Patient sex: M
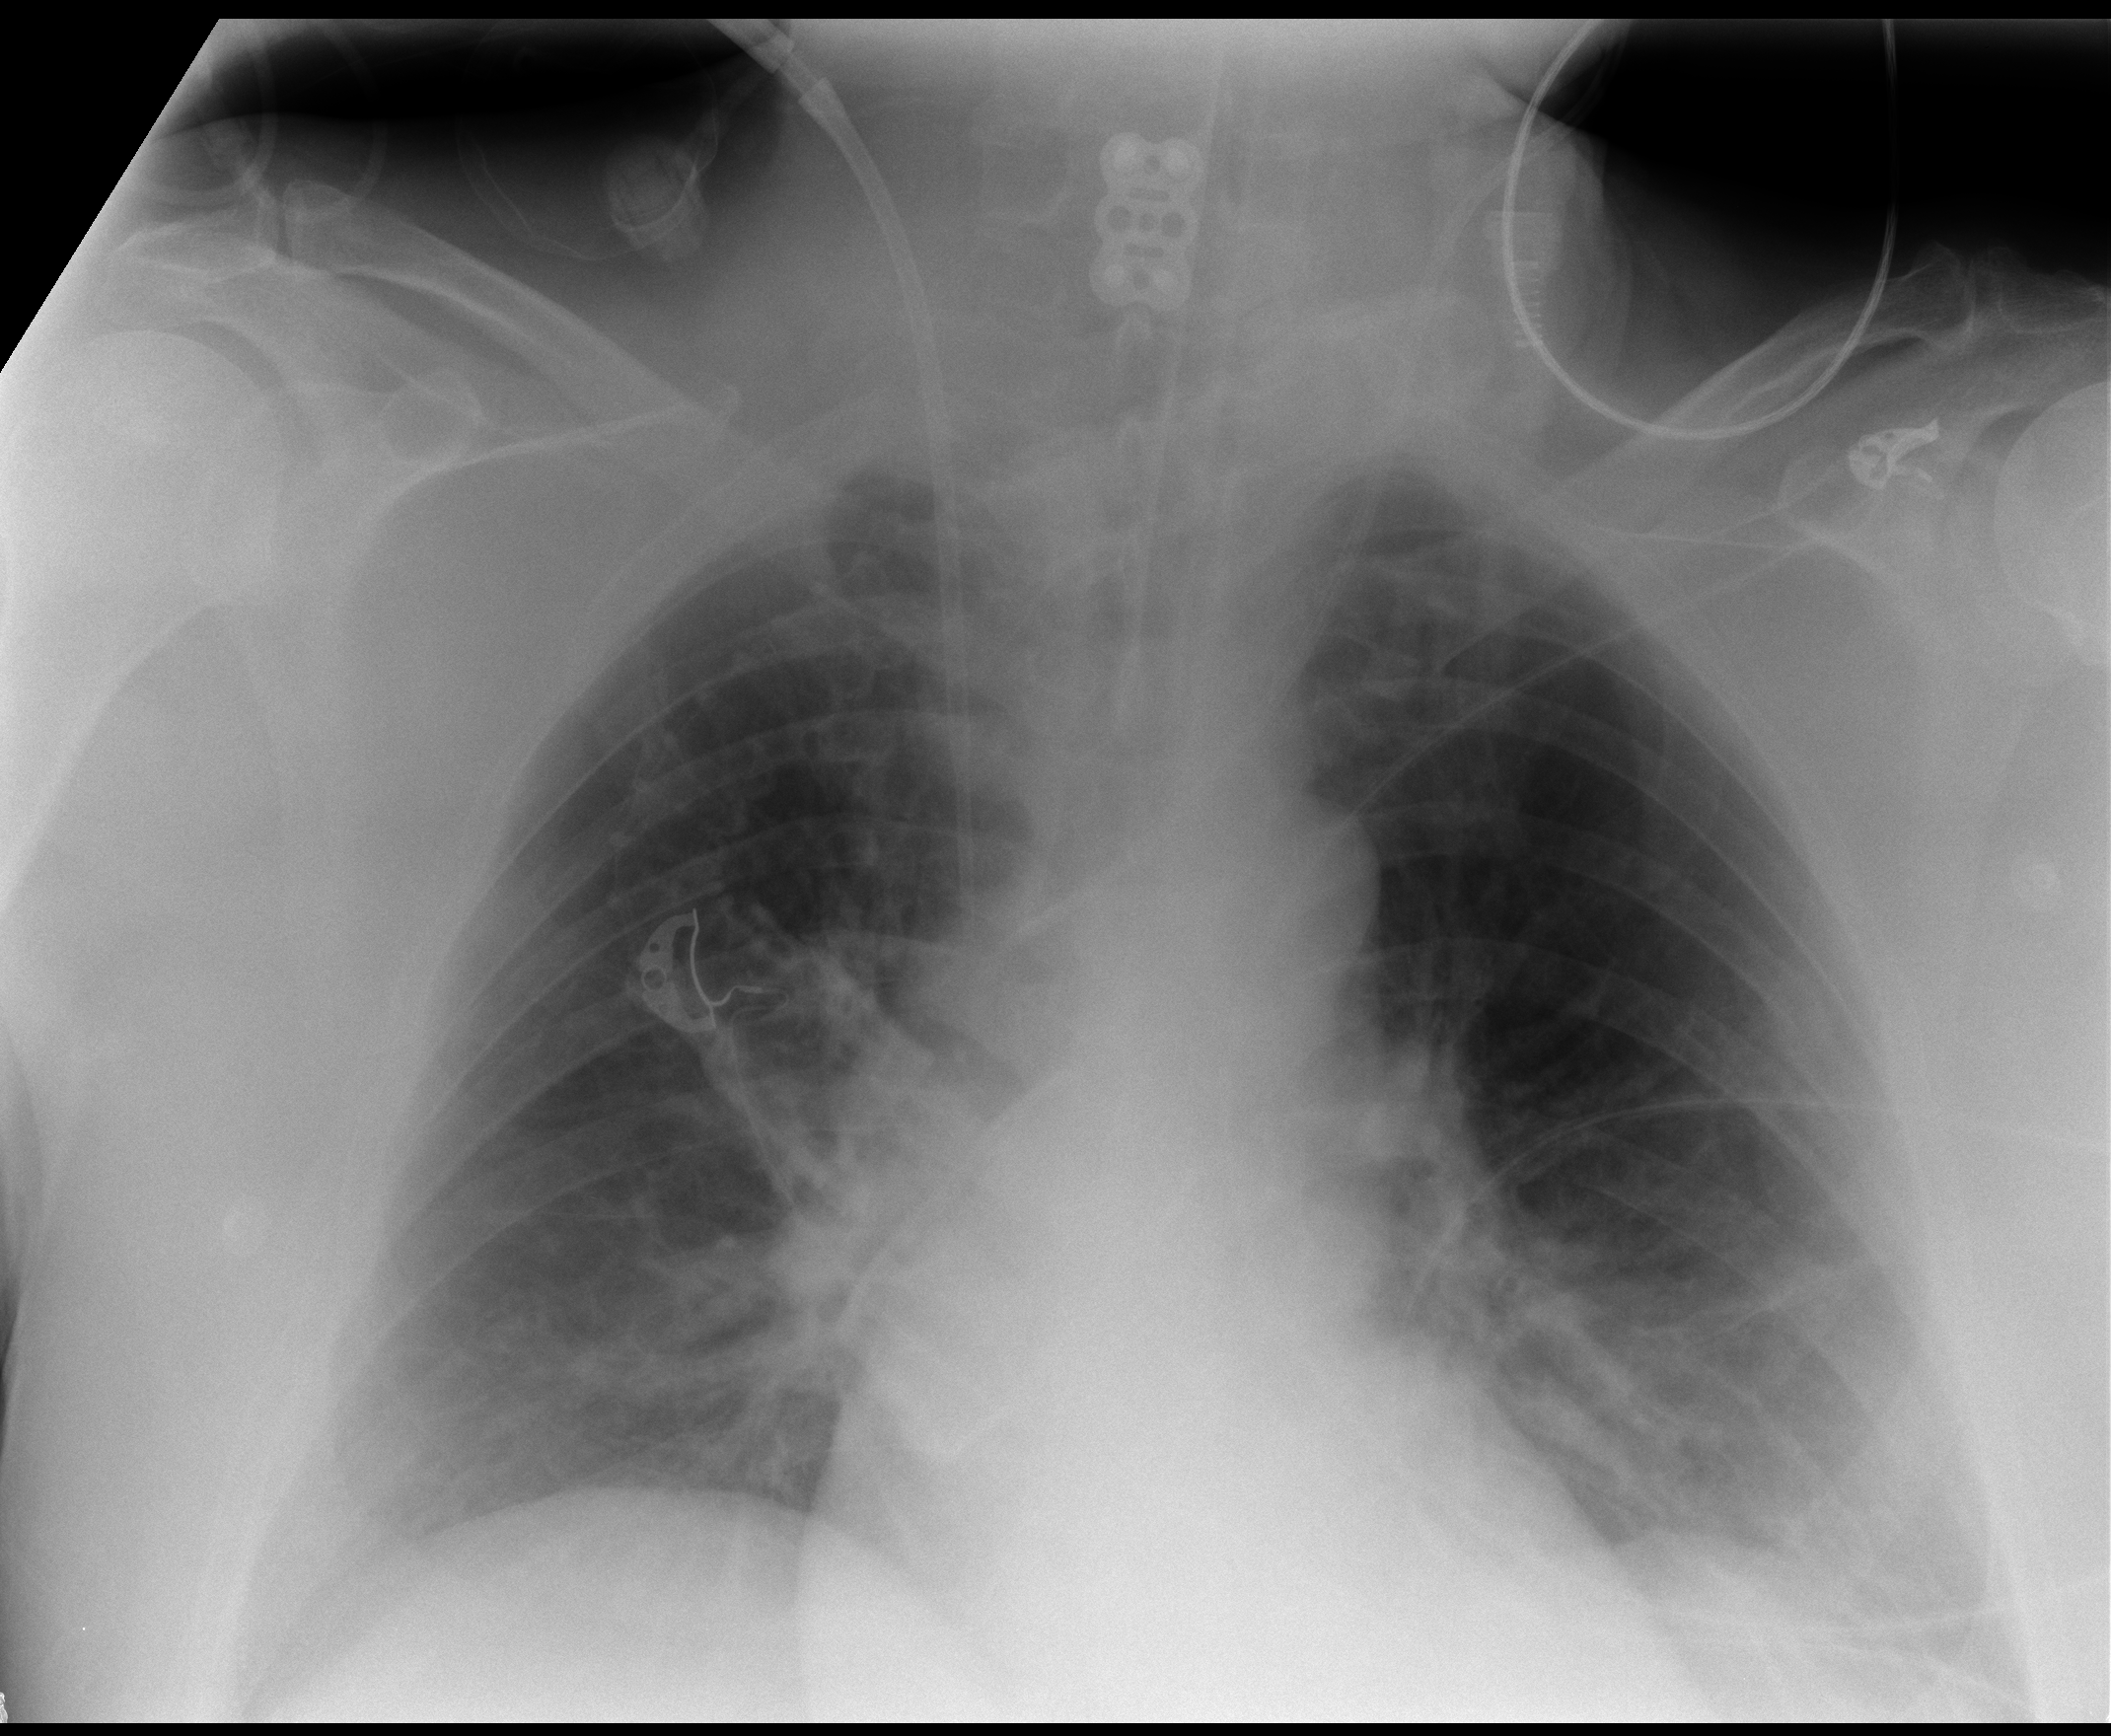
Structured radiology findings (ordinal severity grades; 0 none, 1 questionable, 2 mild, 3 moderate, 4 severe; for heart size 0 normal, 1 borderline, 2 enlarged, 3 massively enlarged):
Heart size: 0
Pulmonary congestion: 0
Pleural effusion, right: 1
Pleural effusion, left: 2
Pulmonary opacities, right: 0
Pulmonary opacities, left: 0
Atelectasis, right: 0
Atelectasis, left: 2